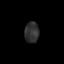
Tissue: lung
Cell type: Others
Senescence score: 0.1671
Nuclear area (px): 287
Mean DAPI intensity: 49.038